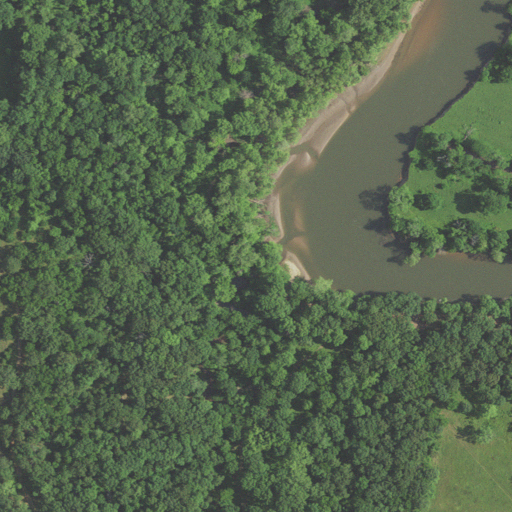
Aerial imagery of valley in Missouri named Vilhauer Hollow containing deciduous forest, woody wetlands, open water, herbaceous wetlands, cultivated crops, and pasture